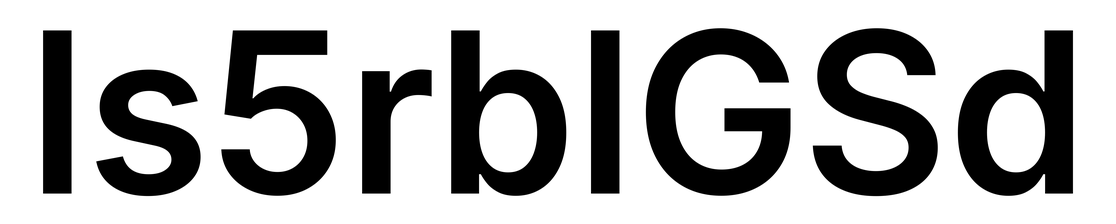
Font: Inter_SemiBold